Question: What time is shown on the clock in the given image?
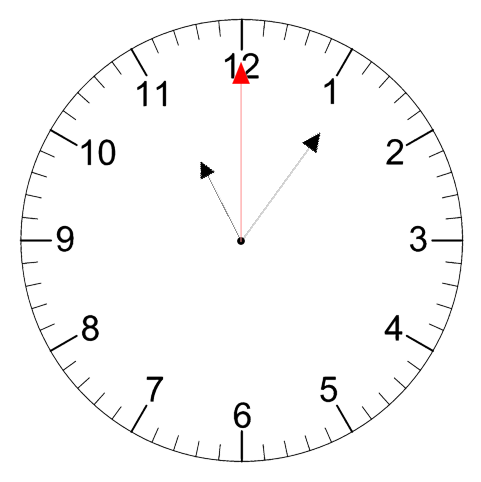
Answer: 11:06:00